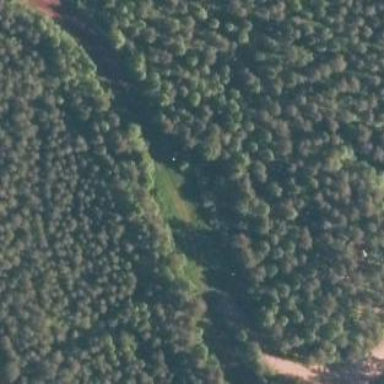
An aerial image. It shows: Disc golf tee area.